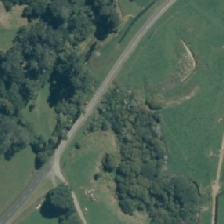
Land cover: herbaceous_freshwater_vege